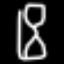
Label: hourglass